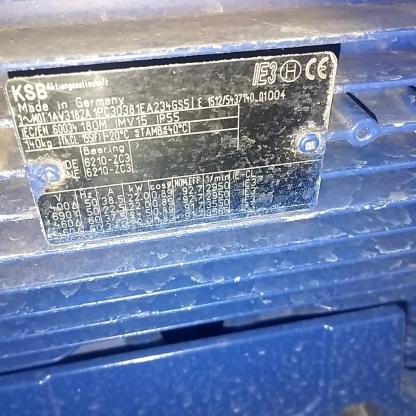
Klasa: tabliczka-znamionowa